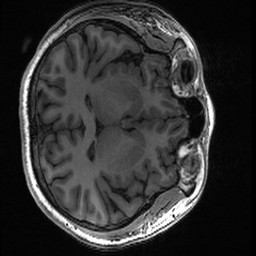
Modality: T1w
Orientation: axial